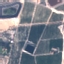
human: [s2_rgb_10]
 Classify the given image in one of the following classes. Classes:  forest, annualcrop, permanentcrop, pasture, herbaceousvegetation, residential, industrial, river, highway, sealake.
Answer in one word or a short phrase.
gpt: PermanentCrop